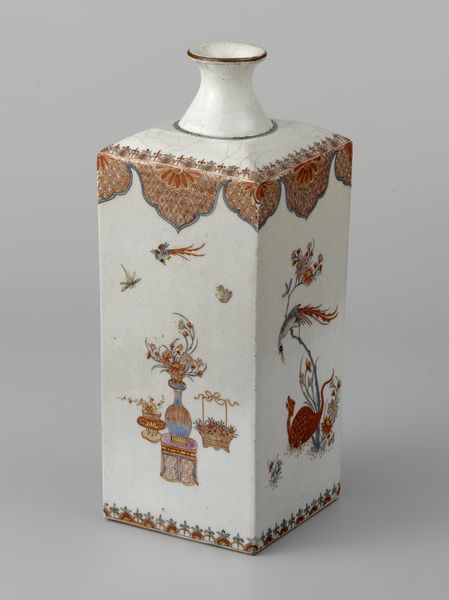
Titel: Japanse vierkante fles in Holland beschilderd met lambrequins, vogels en bloemen
Standort: Amsterdam
Institution: Rijksmuseum
Schlagwörter: blue, red, white, flowers, pattern, picture, brown, vase, flower, background, bird, birds, blu, basket, design, rectangle, ornaments, foreground, chinese, opening, dragon, china, cracks, pour, baskets, asia, re, vse, boque, ornamentsbird